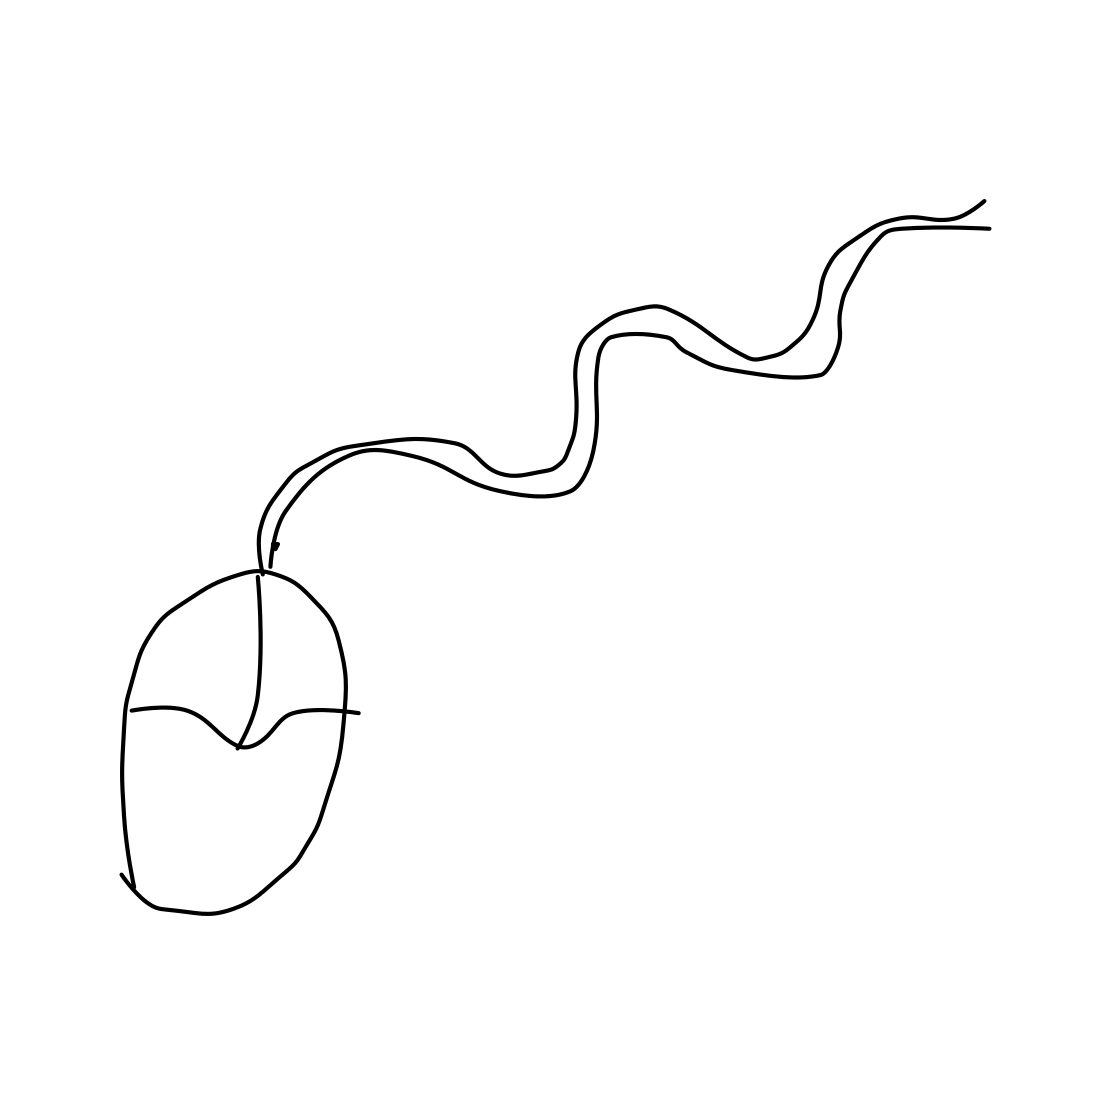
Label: computer-mouse